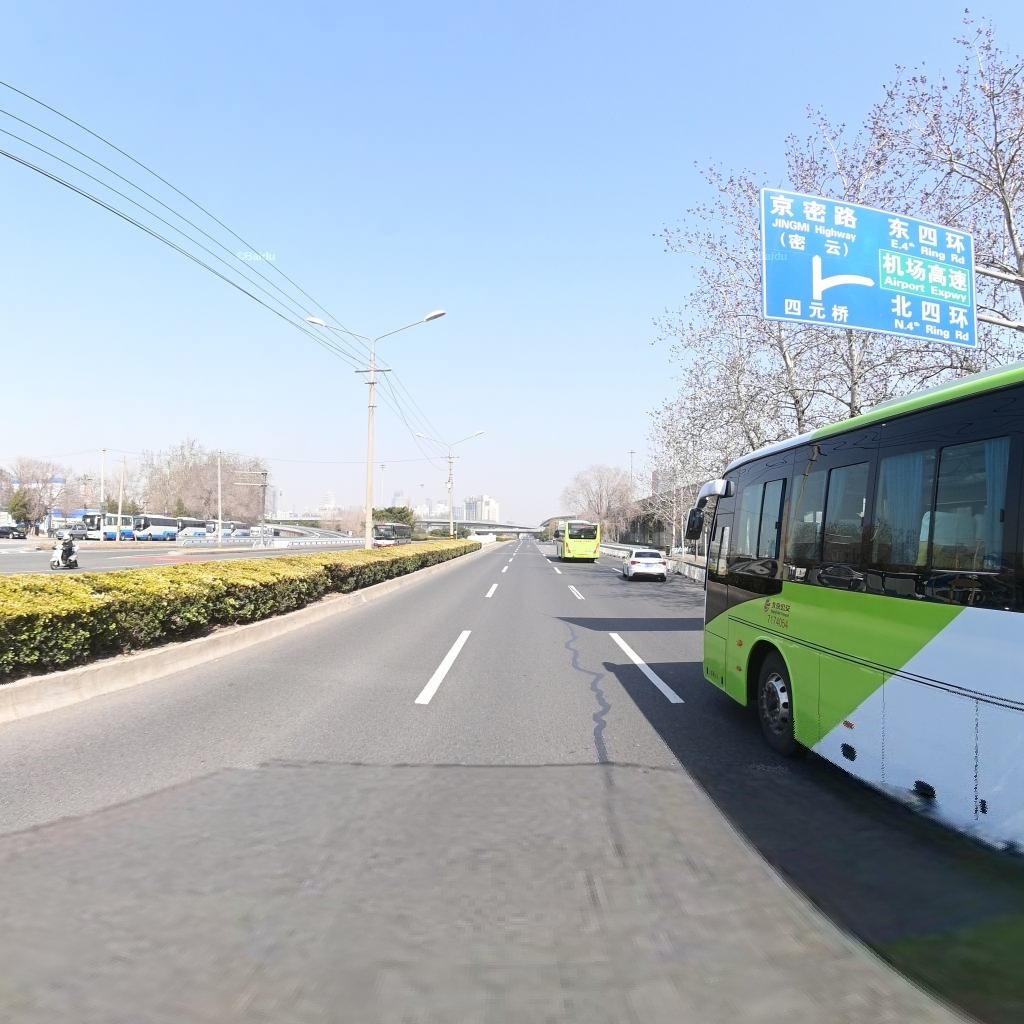
Region: Chaoyang
Road damage annotations: longitudinal patch